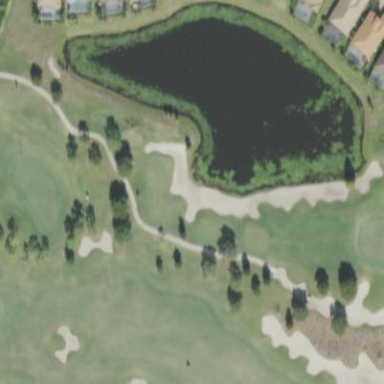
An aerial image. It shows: Sand bunker on golf course.